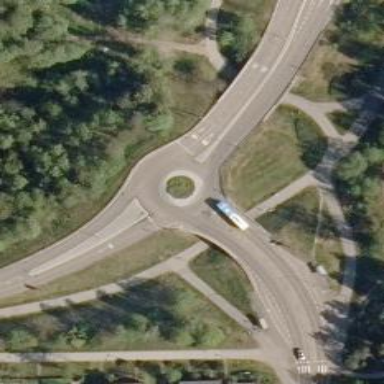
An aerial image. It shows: Secondary road with asphalt surface leading to roundabout.